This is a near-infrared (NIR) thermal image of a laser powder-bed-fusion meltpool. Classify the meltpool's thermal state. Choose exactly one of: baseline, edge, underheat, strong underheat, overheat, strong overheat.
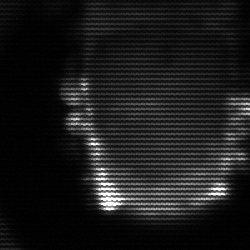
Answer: baseline